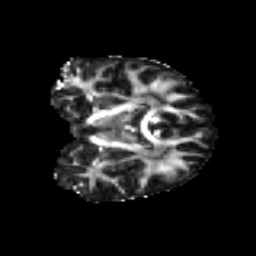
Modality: FA
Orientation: coronal
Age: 45
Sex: female
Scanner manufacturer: ge
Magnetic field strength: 3 T
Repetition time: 7.8 s
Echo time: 0.0606 s